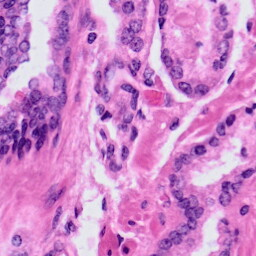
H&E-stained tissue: Prostate